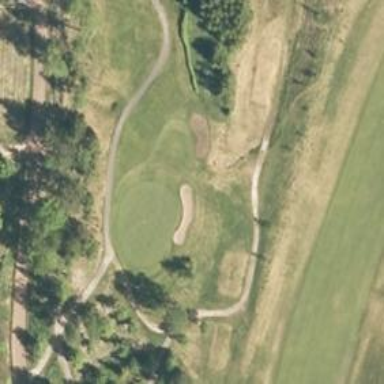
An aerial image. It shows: View of golf hole.